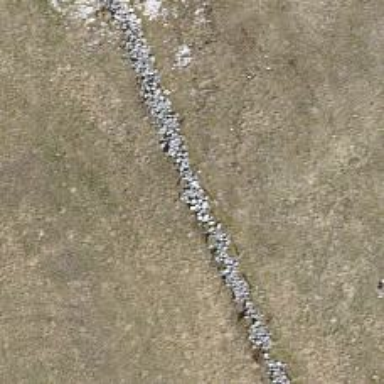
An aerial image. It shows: Dry stone wall barrier.